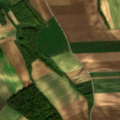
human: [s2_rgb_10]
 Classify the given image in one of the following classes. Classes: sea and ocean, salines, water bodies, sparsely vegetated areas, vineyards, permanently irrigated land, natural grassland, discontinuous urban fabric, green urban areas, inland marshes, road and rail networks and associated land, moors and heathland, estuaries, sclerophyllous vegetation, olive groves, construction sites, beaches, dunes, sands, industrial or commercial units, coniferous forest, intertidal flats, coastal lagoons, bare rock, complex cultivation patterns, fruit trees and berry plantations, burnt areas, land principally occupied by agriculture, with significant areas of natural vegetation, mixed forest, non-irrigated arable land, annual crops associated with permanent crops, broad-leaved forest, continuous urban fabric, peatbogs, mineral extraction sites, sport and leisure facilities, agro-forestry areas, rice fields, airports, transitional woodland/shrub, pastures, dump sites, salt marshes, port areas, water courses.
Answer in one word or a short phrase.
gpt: non-irrigated arable land, complex cultivation patterns, broad-leaved forest